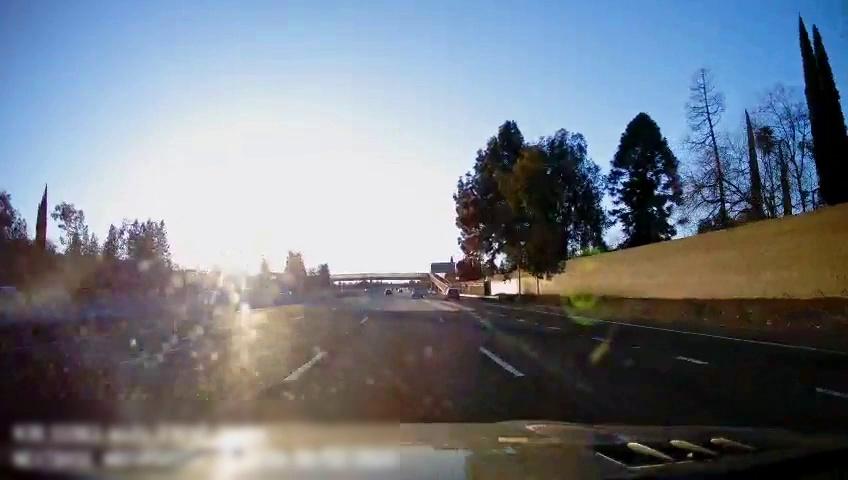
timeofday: Day
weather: Sunny
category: Drivable Space
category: Vehicles | SUV
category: Vehicles | Truck
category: Vehicles | SUV
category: Lanes | Alternate Lane
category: Lanes | Alternate Lane
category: Lanes | Current Lane
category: Lanes | Current Lane
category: Lanes | Alternate Lane
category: Lanes | Alternate Lane
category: Traffic | Signs